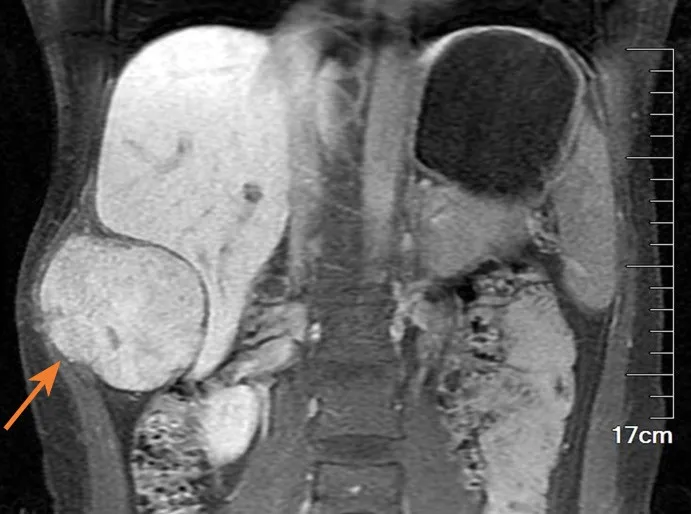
The lump (see the arrow) presented a high signal with a clear boundary between the lump and the lung, but the lump margin was rough and characterized by destruction (MRI T2-weighted images).
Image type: radiology (mri)